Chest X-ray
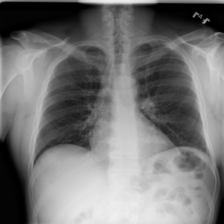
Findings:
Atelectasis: negative
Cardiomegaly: negative
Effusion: negative
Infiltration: negative
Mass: negative
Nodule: negative
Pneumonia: negative
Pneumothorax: negative
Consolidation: negative
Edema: negative
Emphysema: negative
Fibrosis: negative
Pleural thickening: negative
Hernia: negative